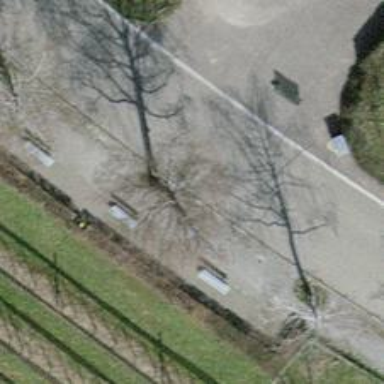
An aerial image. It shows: Urban area featuring tree as natural element.